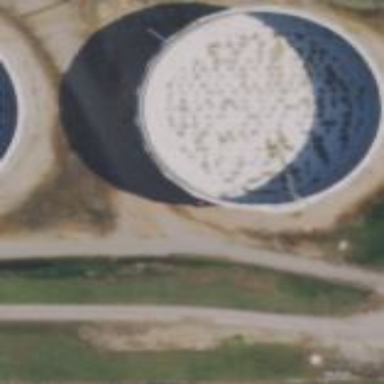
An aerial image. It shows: Storage tank which is man-made and housed in building.